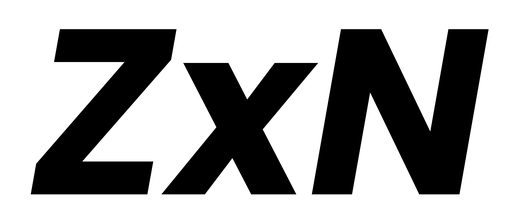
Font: Poppins-BoldItalic